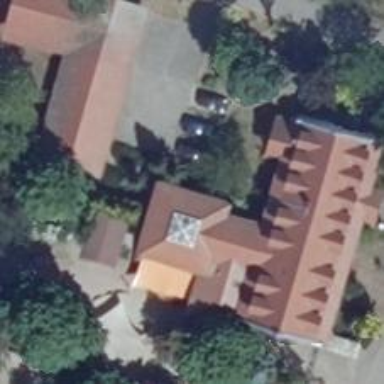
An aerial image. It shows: Kindergarten.